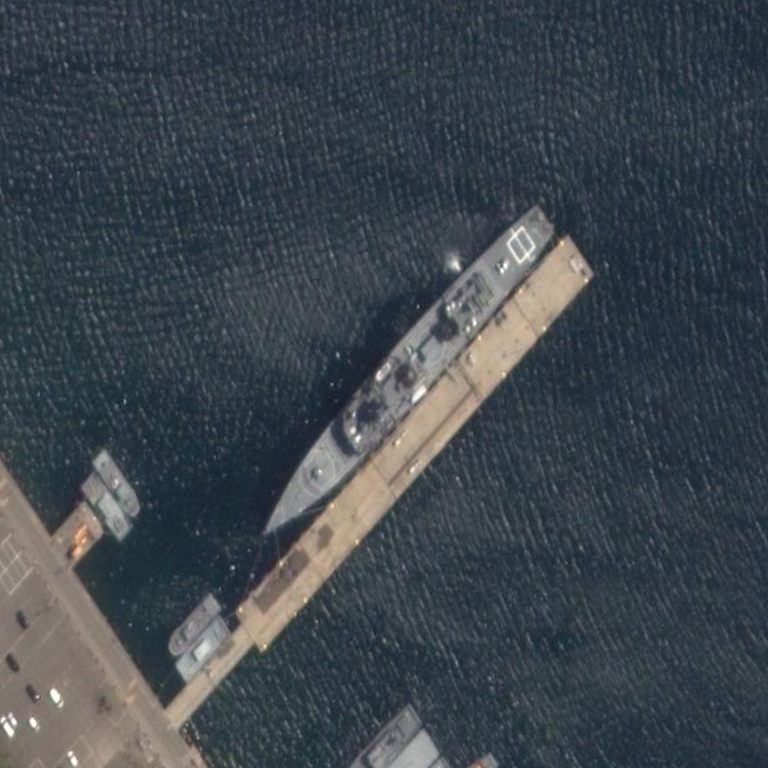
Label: destroyer